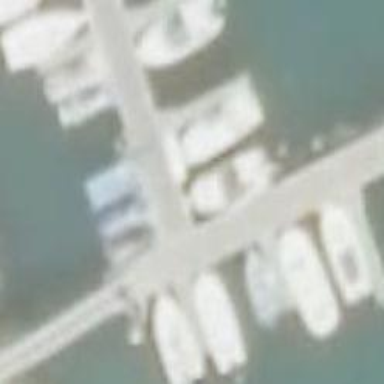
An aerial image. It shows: Man-made pier.